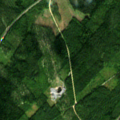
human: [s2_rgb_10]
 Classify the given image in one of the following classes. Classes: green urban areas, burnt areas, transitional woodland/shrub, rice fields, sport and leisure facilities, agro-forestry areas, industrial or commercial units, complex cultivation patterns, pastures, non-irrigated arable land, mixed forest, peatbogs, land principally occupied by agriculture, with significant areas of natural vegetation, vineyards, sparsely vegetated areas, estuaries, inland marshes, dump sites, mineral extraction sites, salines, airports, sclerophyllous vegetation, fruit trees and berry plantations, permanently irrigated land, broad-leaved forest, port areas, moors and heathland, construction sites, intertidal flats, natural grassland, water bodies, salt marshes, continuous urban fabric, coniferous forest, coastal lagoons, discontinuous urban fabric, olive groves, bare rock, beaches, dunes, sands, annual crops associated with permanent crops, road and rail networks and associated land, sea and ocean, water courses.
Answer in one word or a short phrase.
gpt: coniferous forest, mixed forest, transitional woodland/shrub